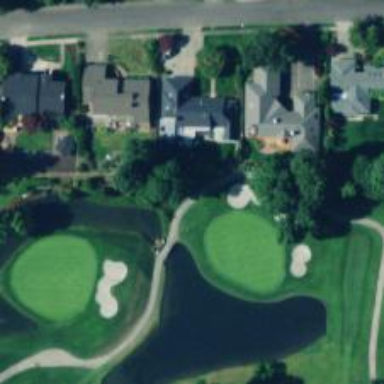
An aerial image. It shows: Golf cartpath that is also road path.